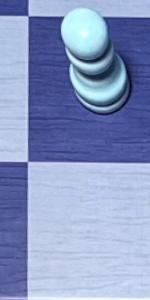
Label: Empty